Question: I have this map:
'''
Mapper.Initialize(cfg =>
{
cfg.CreateMap<Sistema.DataEntities.Models.Cliente, CadastroModule.Model.Cliente>().ReverseMap();
});
'''
CadastroModule.Model.Cliente (MVVM MODEL):
'''
public class Cliente
{
public int ClienteID { get; set; }
public string Nome { get; set; }
public string EnderecoCEP { get; set;}
public string EnderecoBairro { get; set; }
public string EnderecoLogradouro { get; set; }
public int EnderecoNumero { get; set; }
public string EnderecoComplemento { get; set; }
}
'''
Sistema.DataEntities.Models (POCO):
'''
public class Cliente : Entity
{
public Cliente()
{
Endereco = new Endereco();
}
public int ClienteID { get; set; }
public string Nome { get; set; }
public Endereco Endereco { get; set; }//1 pra 1 (Complex type EF)
}
'''
Sistema.DataEntities.Models (POCO):
'''
public class Endereco : Entity
{
public string CEP { get; set; }
public string Bairro { get; set; }
public string Logradouro { get; set; }
public int Numero { get; set; }
public string Complemento { get; set; }
}
'''
When i try this its run perfectly:
'''
var t = _clienteService.ClienteService_GetAll().Project().To<Cliente>();
'''
But when i need to back to poco i get trouble:
'''
Sistema.DataEntities.Models.Cliente clifinal = Mapper.Map<Cliente, Sistema.DataEntities.Models.Cliente>(ObCliente);
'''

Why the Endereco object is with null values?
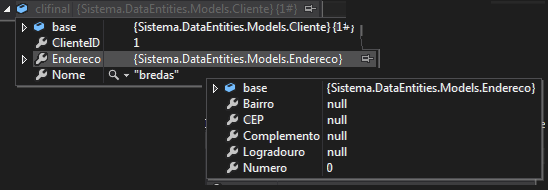
Answer: Automapper isn't built as much for "unflattening" objects. Your Model --> ViewModel mapping works by convention; the "Endereco" prefix in the destination tells AutoMapper to look in a nested object.
To get this to work the other way, you'll have to add a mapping manually from 'CadastroModule.Model.Cliente' to 'Sistema.DataEntities.Models.Endereco' and then use that mapping in the reverse mapping from 'CadastroModule.Model.Cliente' to 'Sistema.DataEntities.Models.Cliente':
'''
cfg.CreateMap<Cliente, CadastroModule.Model.Cliente>()
.ReverseMap()
// Map the 'Endereco' property from 'Cliente'
.ForMember(dest => dest.Endereco, opt => opt.MapFrom(src => src));
cfg.CreateMap<CadastroModule.Model.Cliente, Endereco>();
.ForMember(dest => dest.Bairro, opt => opt.MapFrom(src => src.EnderecoBairro))
.ForMember(dest => dest.CEP, opt => opt.MapFrom(src => src.EnderecoCEP))
.ForMember(dest => dest.Complemento, opt => opt.MapFrom(src => src.EnderecoComplemento))
.ForMember(dest => dest.Logradouro, opt => opt.MapFrom(src => src.EnderecoLogradouro))
.ForMember(dest => dest.Numero, opt => opt.MapFrom(src => src.EnderecoNumero));
'''
Rather than map every property of 'Endereco', you could register 'Endereco' as a source prefix instead:
'''
cfg.CreateMap<Cliente, CadastroModule.Model.Cliente>()
.ReverseMap()
.ForMember(dest => dest.Endereco, opt => opt.MapFrom(src => src));
cfg.RecognizePrefixes("Endereco");
cfg.CreateMap<CadastroModule.Model.Cliente, Endereco>();
'''
This solution presented, I think <URL> is worth a read. Essentially, AutoMapper was not built to map domain entities. Of course you can use it however you wish, but that might explain why this kind of scenario is not supported out of the box.